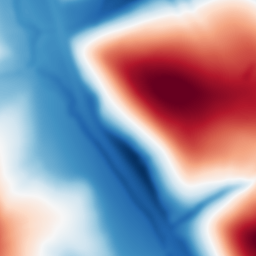
Category: multiscale
Decomposition family: dog
Decomposition parameters: sigma_low: 3
sigma_high: 100
Upsampling method: bilinear
Upsampling parameters: scale: 2
Upsampling scale: 2